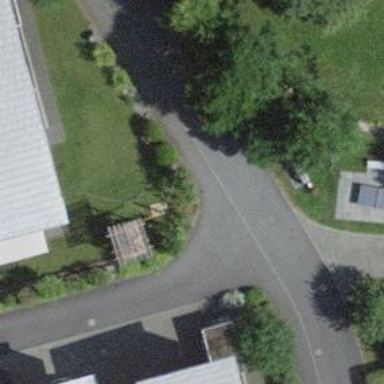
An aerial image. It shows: Sidewalk.